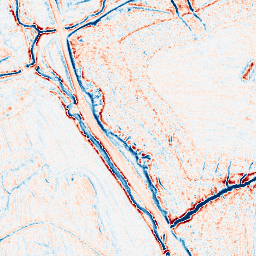
Category: edge_preserving
Decomposition family: bilateral
Decomposition parameters: d: 9
sigma_color: 100
sigma_space: 75
Upsampling method: fft_zeropad
Upsampling parameters: scale: 8
Upsampling scale: 8